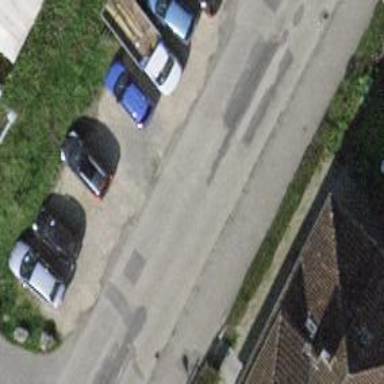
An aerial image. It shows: Street side parking area.